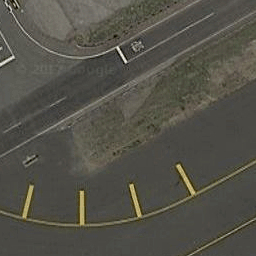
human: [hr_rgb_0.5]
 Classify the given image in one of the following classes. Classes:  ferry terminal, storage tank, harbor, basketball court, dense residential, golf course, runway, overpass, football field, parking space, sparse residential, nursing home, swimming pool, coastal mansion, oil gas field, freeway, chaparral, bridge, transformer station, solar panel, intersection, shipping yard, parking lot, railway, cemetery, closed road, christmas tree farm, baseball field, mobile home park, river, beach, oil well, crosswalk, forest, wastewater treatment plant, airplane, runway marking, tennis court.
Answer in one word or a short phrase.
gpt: runway marking